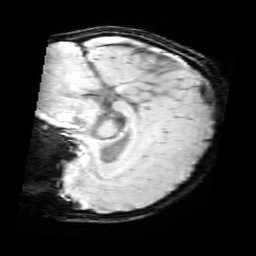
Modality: SWI
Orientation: sagittal
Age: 11
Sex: male
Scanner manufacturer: siemens
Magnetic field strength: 3 T
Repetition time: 0.027 s
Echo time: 0.02 s